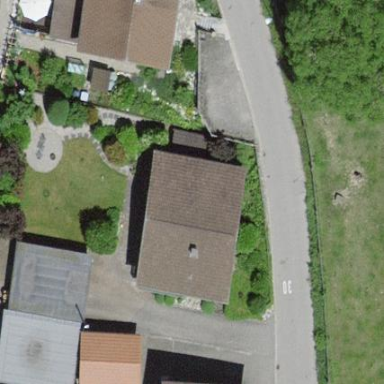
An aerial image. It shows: Residential building.